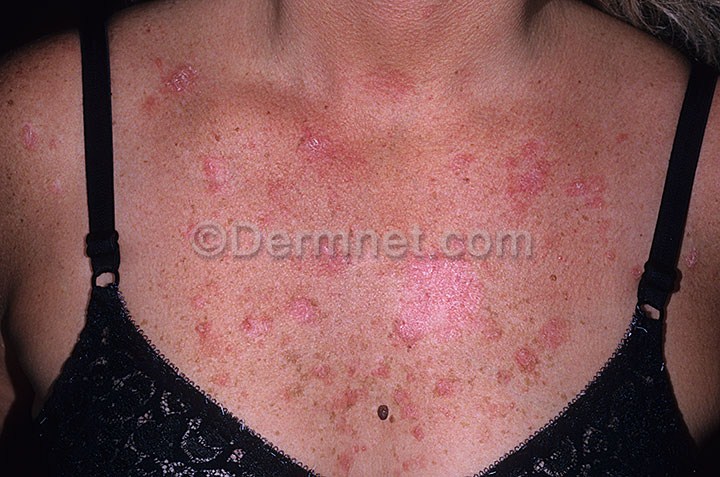
Disease: Lupus and other Connective Tissue diseases